Interaction volume radius: 5 \u00c5
Interaction volume height: 30 \u00c5
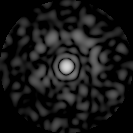
Disorder parameter: 0.8566